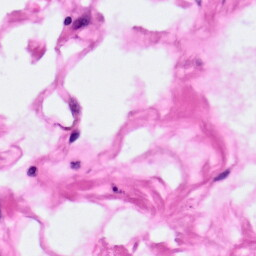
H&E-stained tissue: Pancreatic